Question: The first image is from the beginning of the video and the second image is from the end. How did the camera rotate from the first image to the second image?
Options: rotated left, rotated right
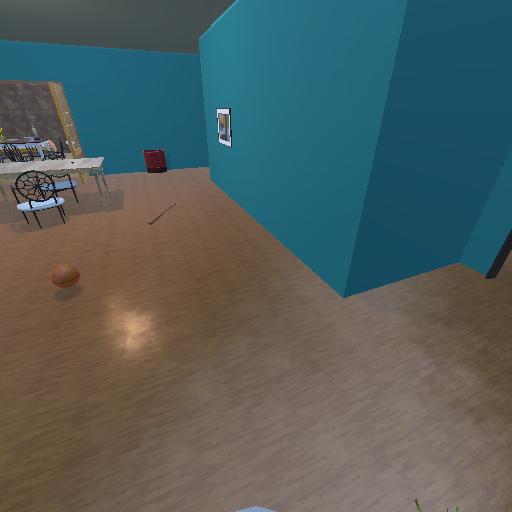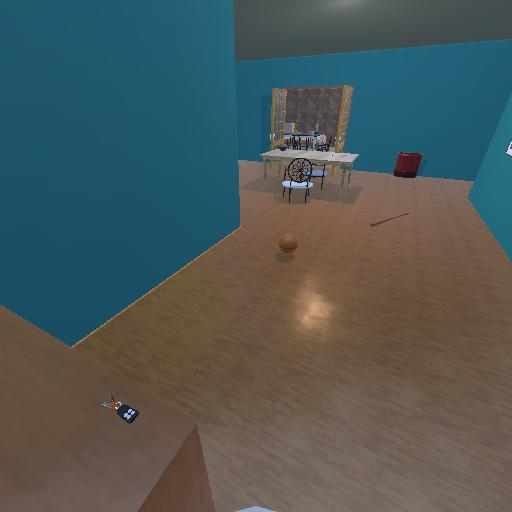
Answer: rotated left